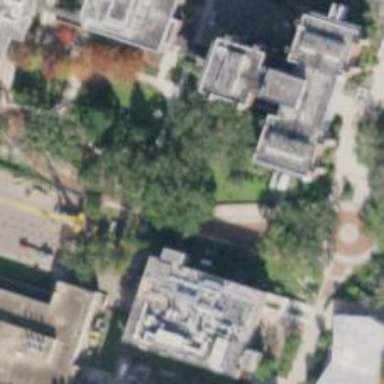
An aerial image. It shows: University building.